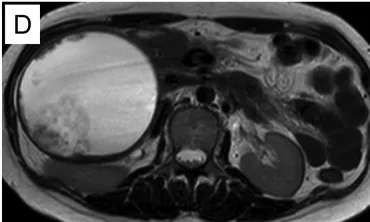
Imaging findings in CE-CT and MRI. CT showed that the huge cyst had thickened wall and many enhanced nodules. MRI showed that the intensity of intra-cystic fluid was slightly high in T1WI.
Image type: radiology (mri)